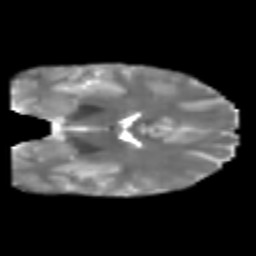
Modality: T2w
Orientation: coronal
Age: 28
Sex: male
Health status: healthy